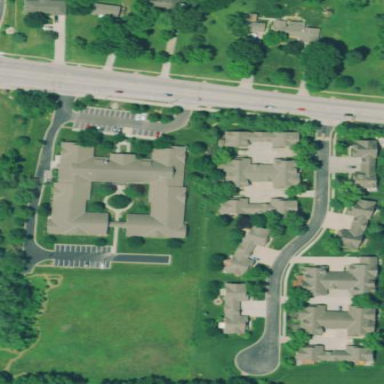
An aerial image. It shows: Residential building.